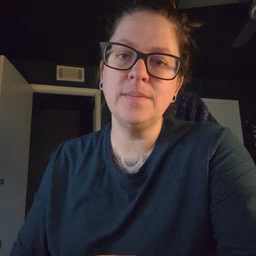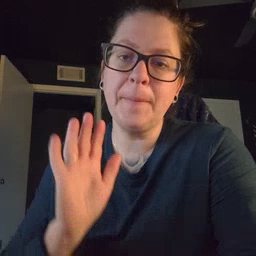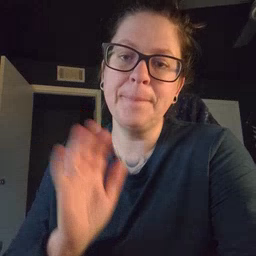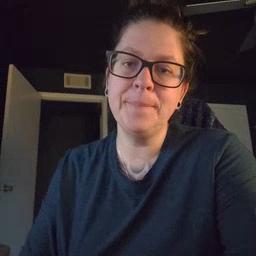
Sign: bye